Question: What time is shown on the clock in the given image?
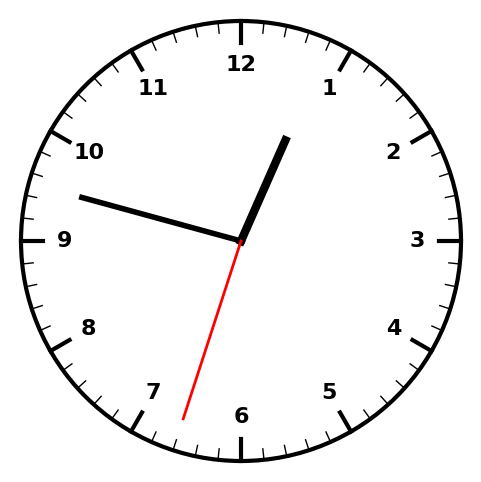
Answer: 12:47:33